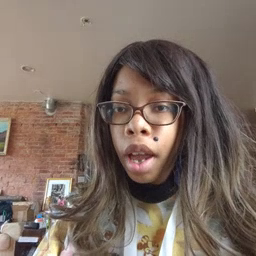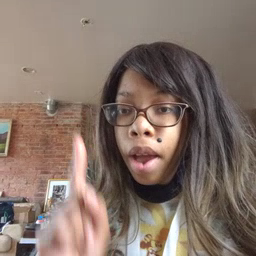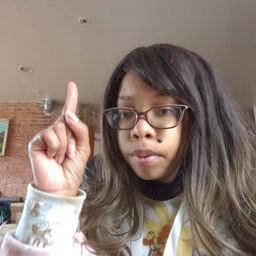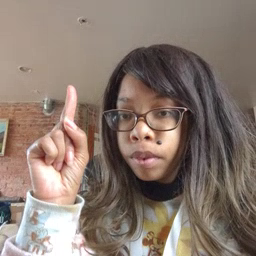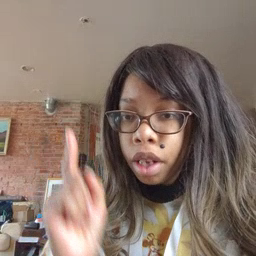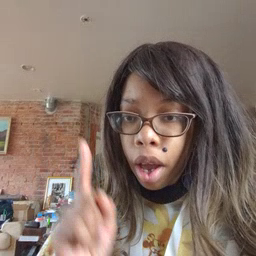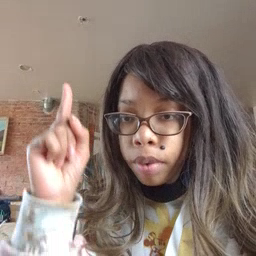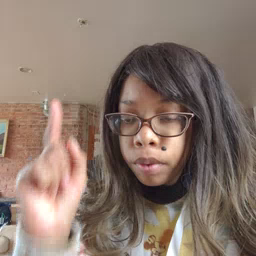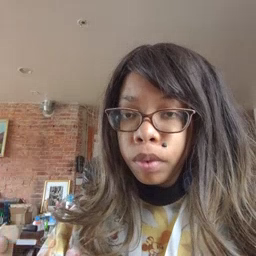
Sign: up